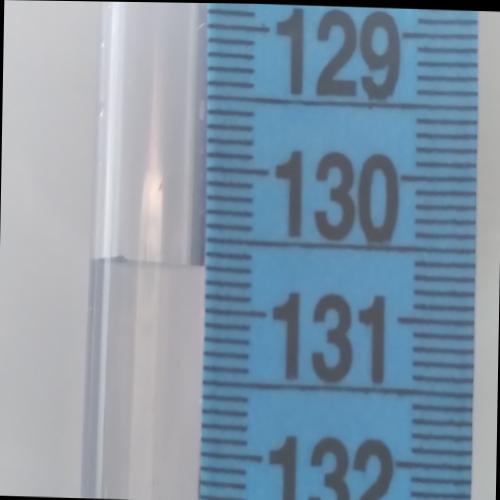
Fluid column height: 130.7 cm